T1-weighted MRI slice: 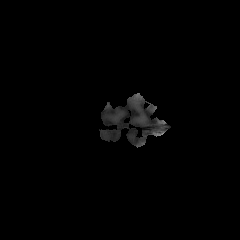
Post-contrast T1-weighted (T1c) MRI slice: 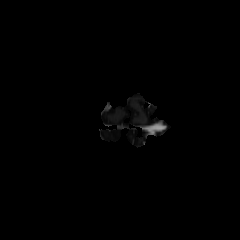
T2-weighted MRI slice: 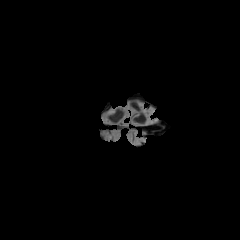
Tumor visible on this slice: no